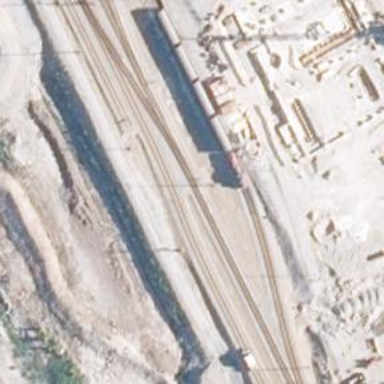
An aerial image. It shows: Railway yard used for servicing trains.